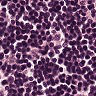
Metastatic tissue present: no